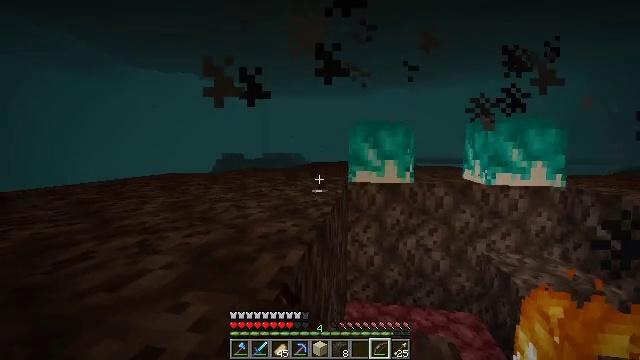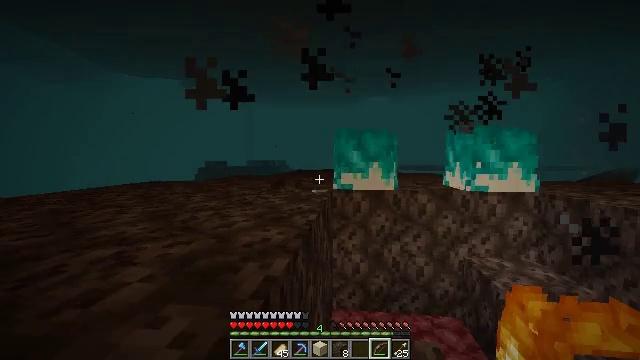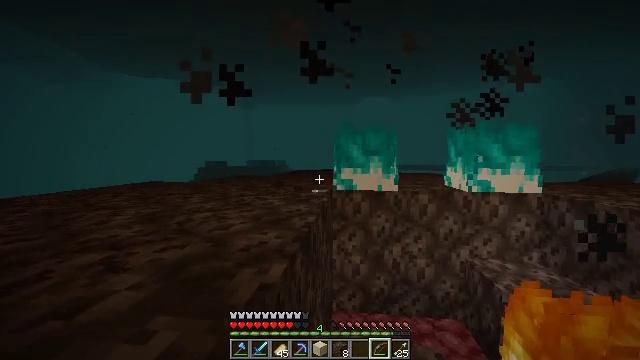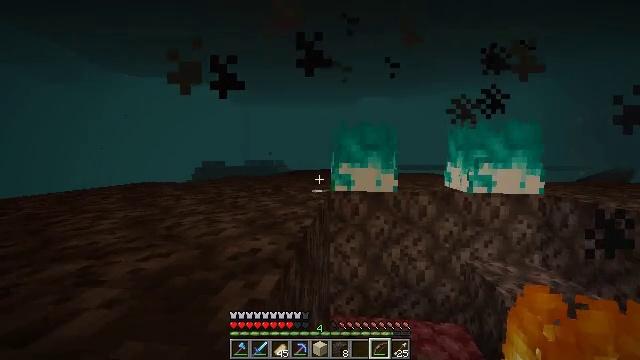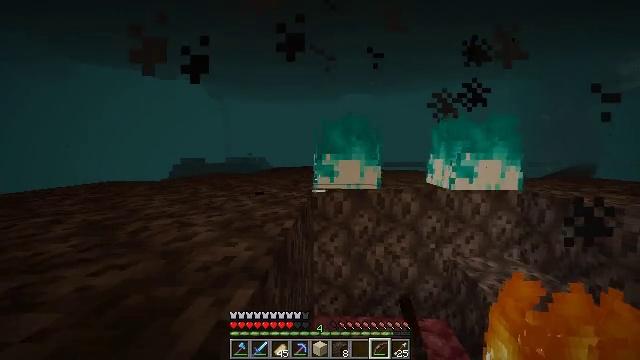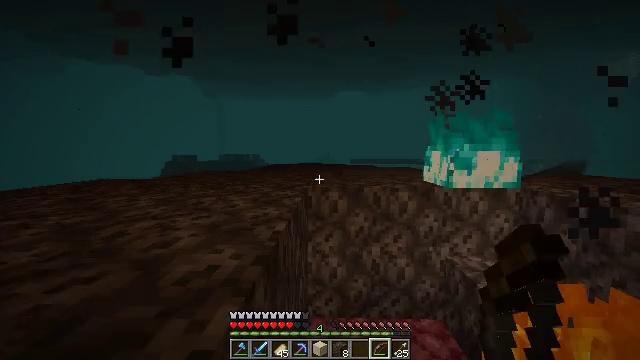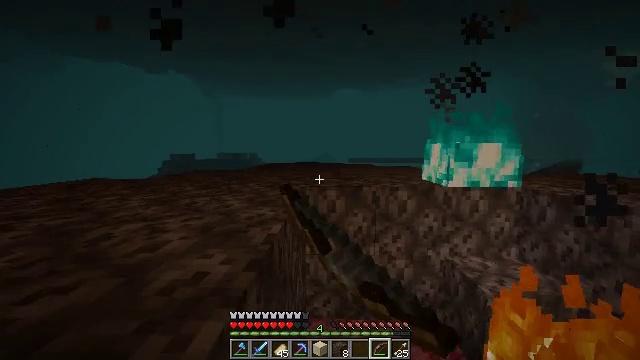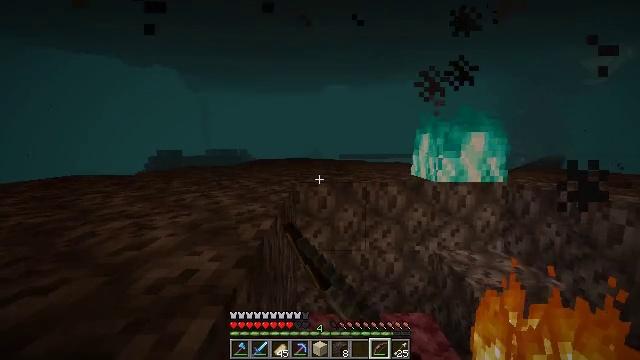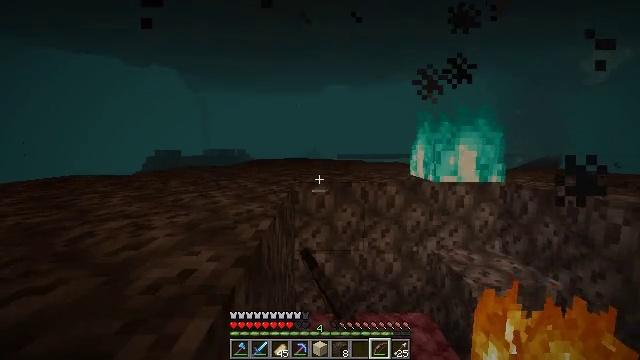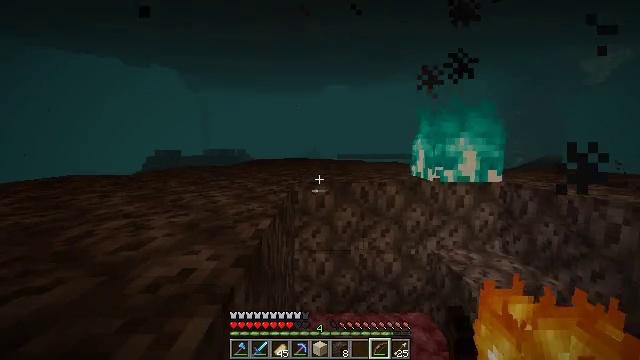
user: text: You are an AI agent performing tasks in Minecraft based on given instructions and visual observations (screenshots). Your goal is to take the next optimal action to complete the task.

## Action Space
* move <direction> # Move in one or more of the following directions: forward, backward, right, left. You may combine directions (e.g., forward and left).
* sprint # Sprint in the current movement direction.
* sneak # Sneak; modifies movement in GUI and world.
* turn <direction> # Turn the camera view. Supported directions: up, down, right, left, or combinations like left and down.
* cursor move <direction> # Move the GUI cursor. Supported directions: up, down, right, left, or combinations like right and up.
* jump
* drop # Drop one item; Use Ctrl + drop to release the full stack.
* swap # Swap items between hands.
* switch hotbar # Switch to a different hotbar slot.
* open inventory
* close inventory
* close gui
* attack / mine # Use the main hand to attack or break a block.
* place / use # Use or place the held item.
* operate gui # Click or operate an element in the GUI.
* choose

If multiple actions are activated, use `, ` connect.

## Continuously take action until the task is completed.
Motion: motion action
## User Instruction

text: Attack the soul fire to put it out.
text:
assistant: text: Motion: turn right and up
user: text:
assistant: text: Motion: move forward
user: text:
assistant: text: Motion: move forward
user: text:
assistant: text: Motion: move forward, turn right
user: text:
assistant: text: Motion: move forward, turn right, attack / mine
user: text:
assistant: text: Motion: attack / mine
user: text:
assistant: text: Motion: turn right, attack / mine
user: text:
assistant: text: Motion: no_op
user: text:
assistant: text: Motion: attack / mine
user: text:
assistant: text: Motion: attack / mine